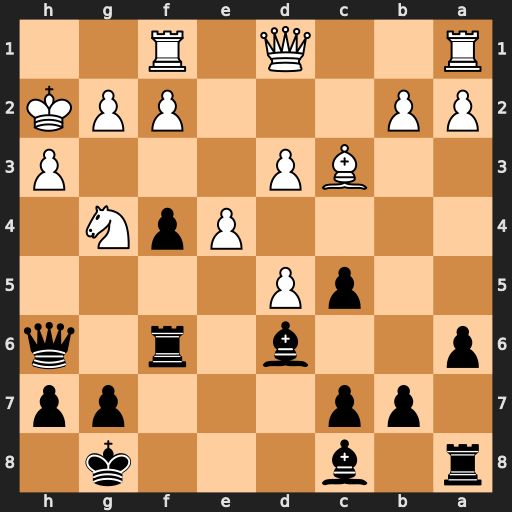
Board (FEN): r1b3k1/1pp3pp/p2b1r1q/2pP4/4PpN1/2BP3P/PP3PPK/R2Q1R2
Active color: b
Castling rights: -
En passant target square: -
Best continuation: f3+ Kg1 Bxg4